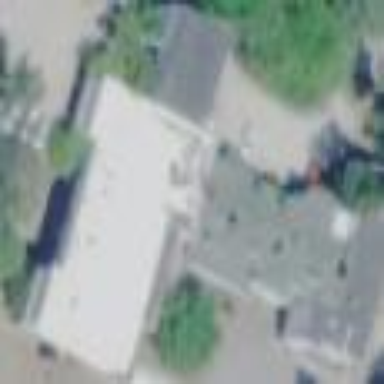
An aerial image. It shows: School building.